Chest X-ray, PA view. Patient: 58 years old, sex M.
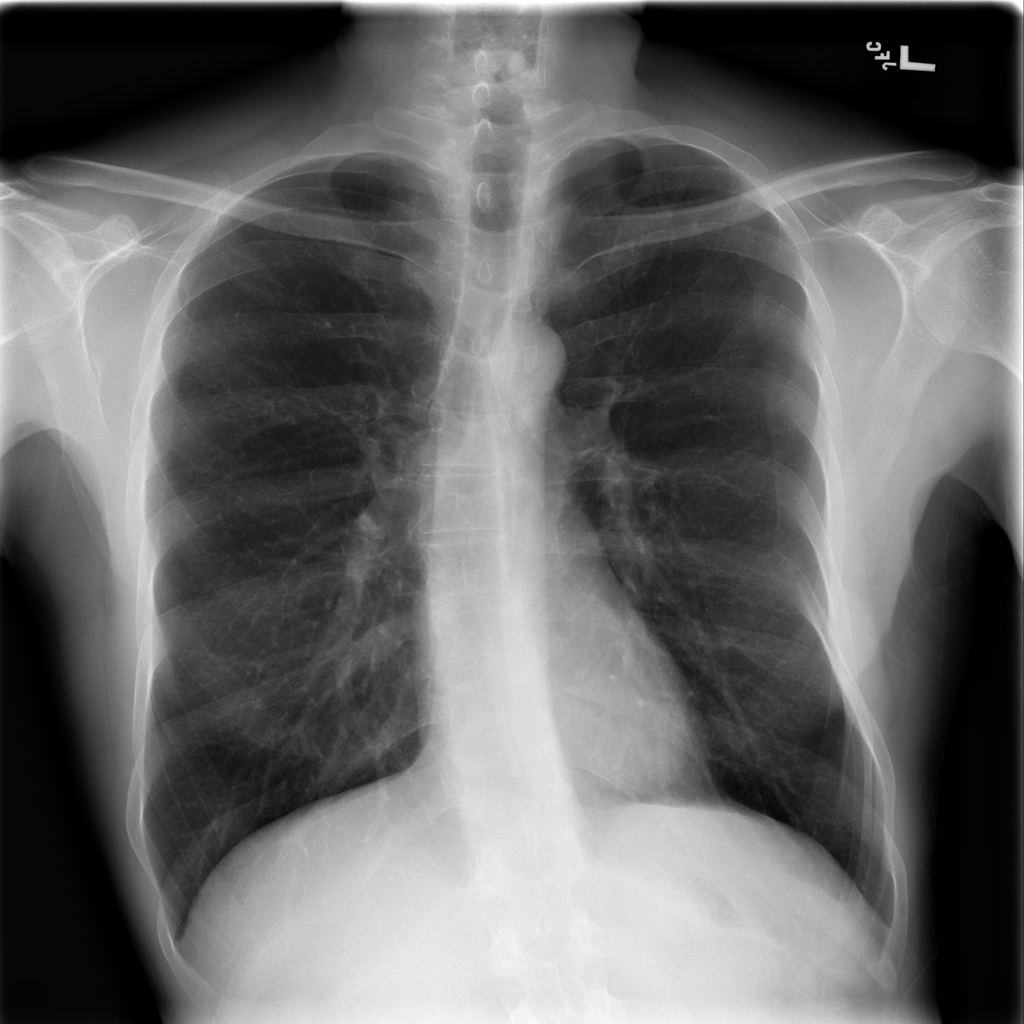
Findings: Emphysema